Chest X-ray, AP view. Patient: 35 years old, sex M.
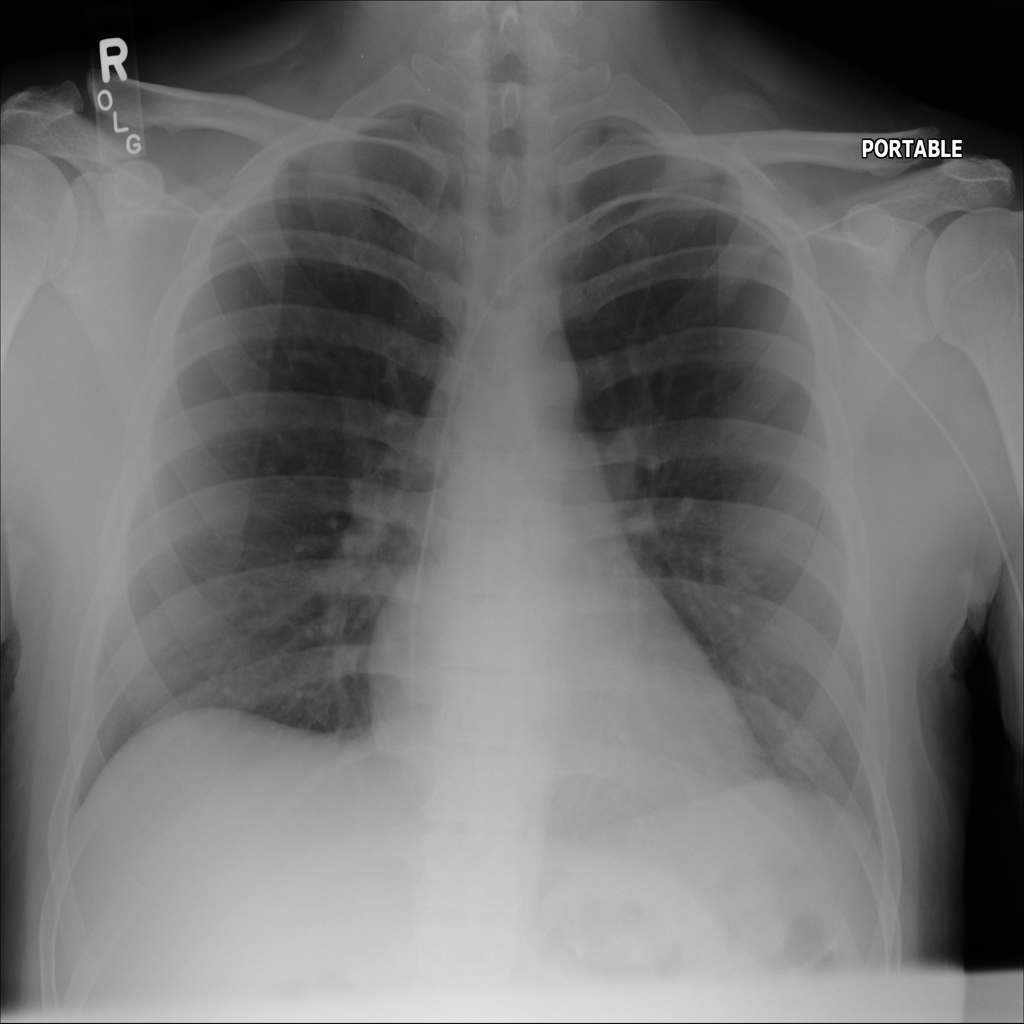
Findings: No Finding